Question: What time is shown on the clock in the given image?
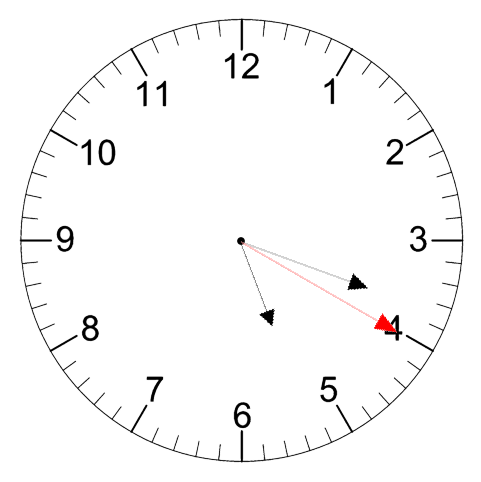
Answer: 05:18:20